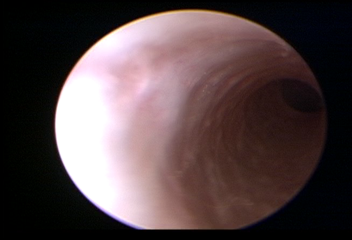
Modality: WLC
Class: Normal mucosa
Bladder cancer association: No